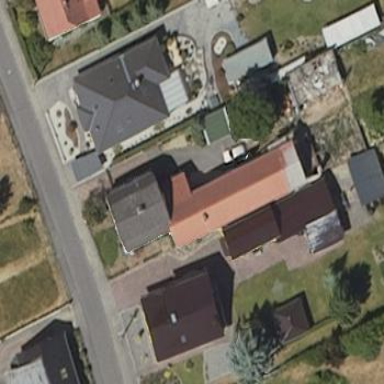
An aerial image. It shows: Shed.